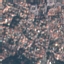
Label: Residential